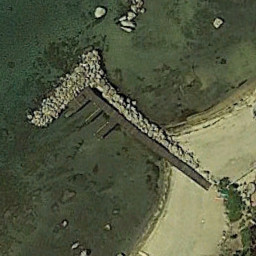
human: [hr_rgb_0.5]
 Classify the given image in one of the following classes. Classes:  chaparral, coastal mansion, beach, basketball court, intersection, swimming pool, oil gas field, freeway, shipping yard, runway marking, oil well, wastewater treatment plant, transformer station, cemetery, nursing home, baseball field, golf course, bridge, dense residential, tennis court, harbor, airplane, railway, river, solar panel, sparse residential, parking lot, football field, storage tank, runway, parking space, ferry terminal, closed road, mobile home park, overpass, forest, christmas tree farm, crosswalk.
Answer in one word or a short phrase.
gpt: ferry terminal